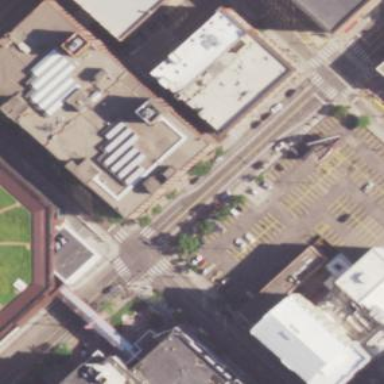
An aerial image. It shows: Commercial building.